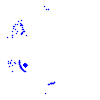
Particle: proton